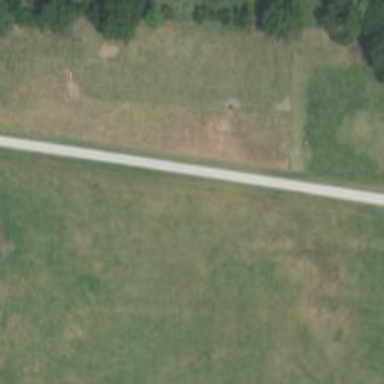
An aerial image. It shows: Driveway leading to service road.